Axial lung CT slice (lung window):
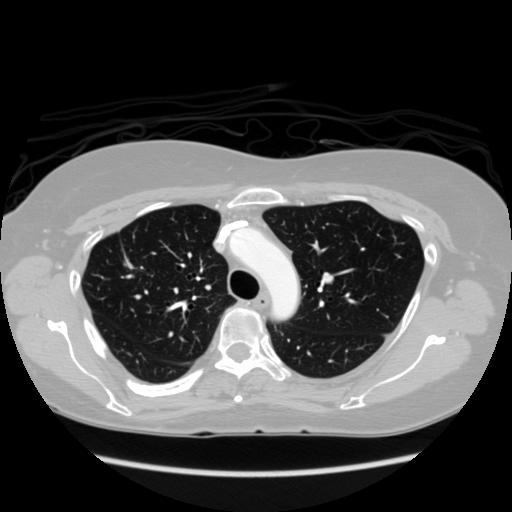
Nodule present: no